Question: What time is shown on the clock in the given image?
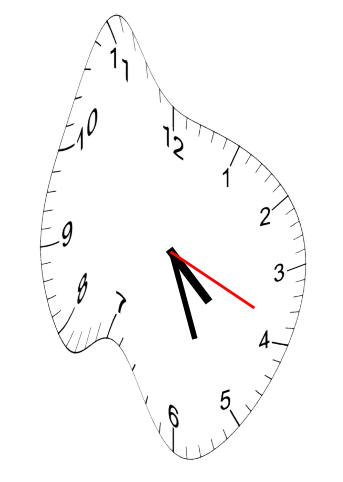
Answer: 04:26:19